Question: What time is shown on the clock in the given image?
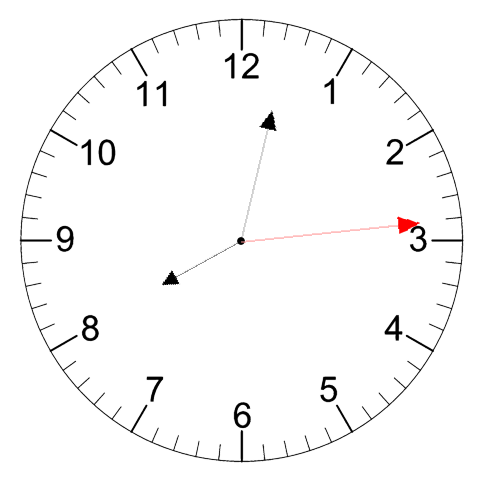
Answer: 08:02:14